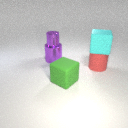
large cyan rubber cube above large red rubber cylinder